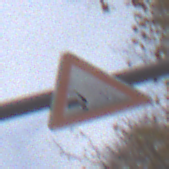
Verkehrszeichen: SplittSchotter
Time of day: MorningAfternoon
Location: Outdoor (Nature)
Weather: Overcast
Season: NotSpecified
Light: Natural